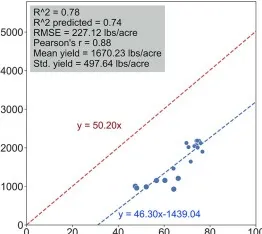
Comparison of accuracies of actual 'Nonpareil' almond yield explained by Virtual Orchard (VO) estimated canopy Fractional PAR (fPAR) over the season: May 28.
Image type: chart (chart)